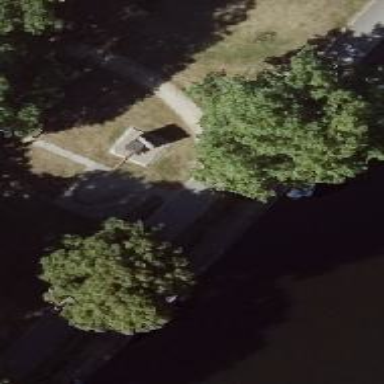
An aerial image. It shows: Historic memorial.